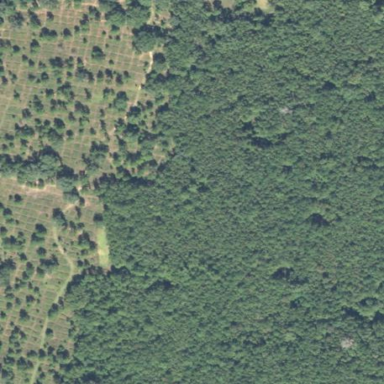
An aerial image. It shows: Mixed woodland with various types of leaves.